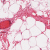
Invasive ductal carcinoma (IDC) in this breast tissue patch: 0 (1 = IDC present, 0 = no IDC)